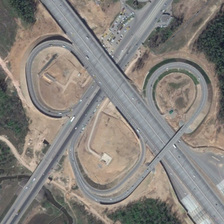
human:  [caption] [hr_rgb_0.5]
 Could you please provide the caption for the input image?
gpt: some bareland and green trees are near a viaduct .

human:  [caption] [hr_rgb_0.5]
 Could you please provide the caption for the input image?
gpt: highway through the middle of the deserted land .

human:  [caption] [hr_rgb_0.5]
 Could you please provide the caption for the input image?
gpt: there are some trees around .

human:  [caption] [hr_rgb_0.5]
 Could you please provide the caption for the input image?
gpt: some bareland and green trees are near a viaduct .

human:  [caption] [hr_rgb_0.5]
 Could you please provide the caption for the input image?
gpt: highway through the middle of the deserted land .